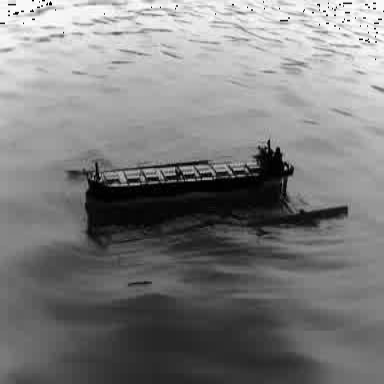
There is a liner in the infrared image.